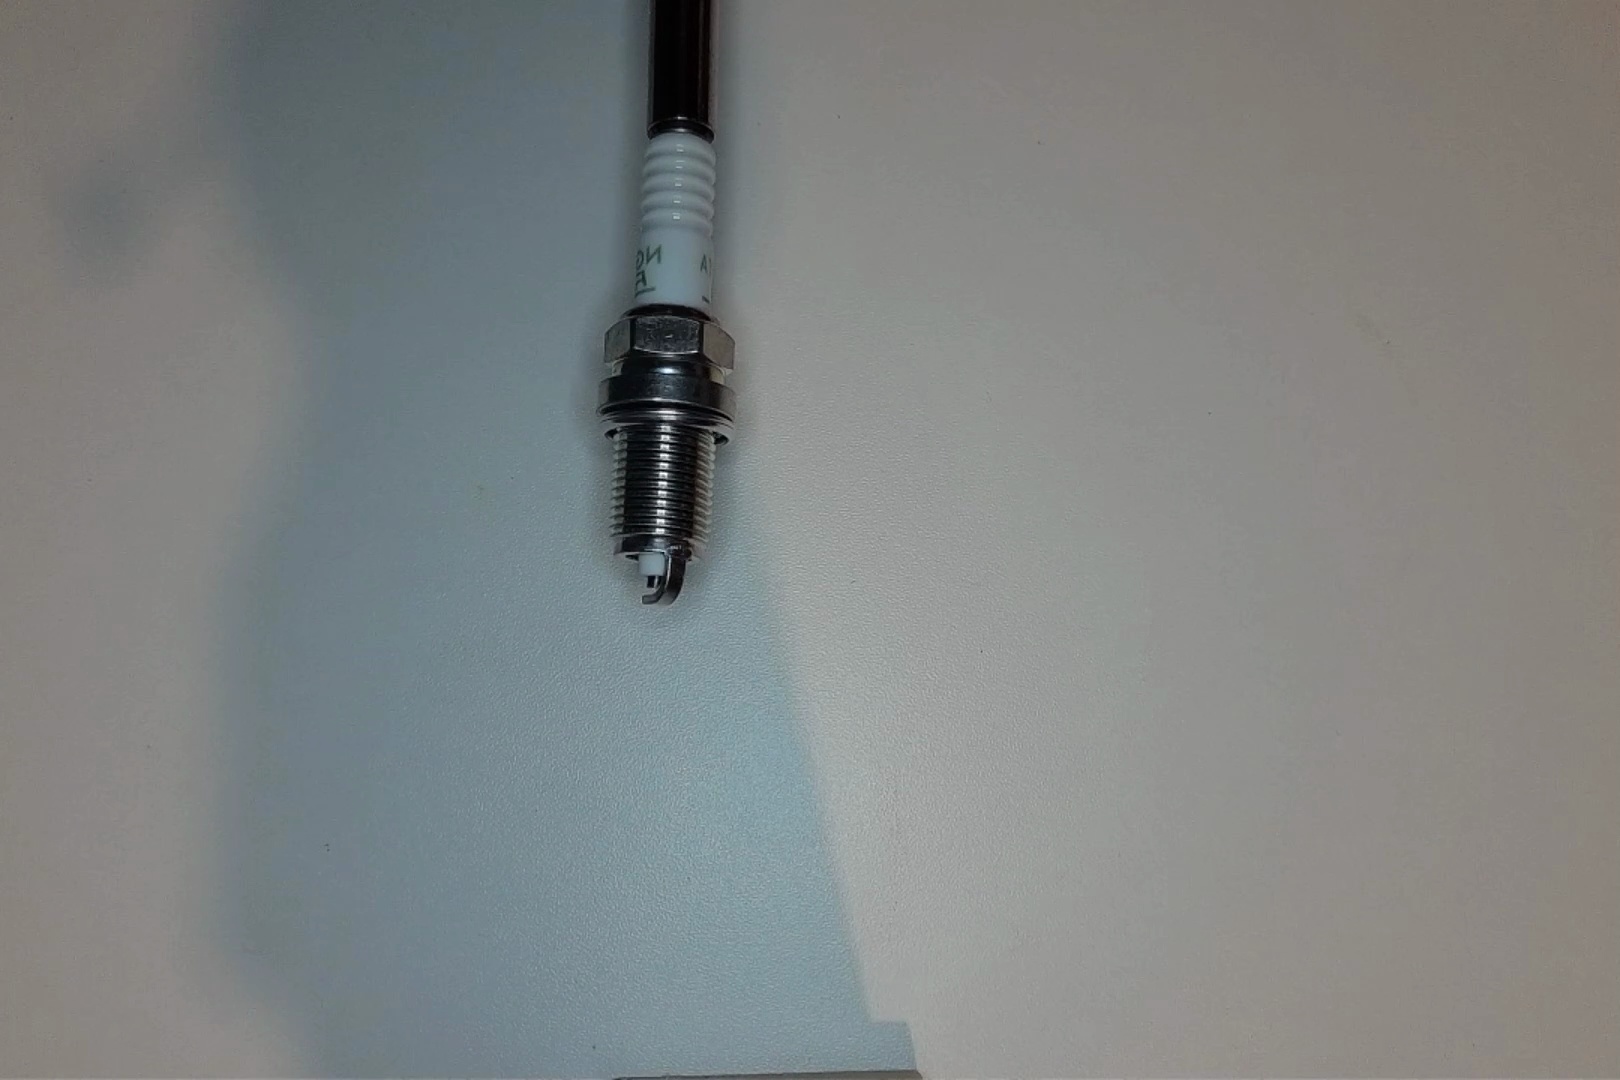
Label: normal